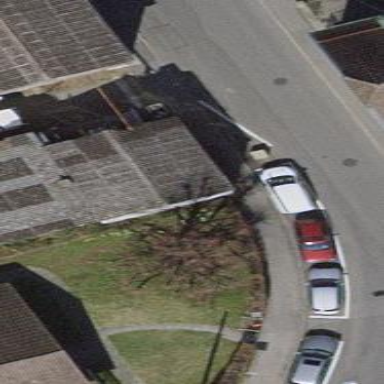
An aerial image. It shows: Group of garages.